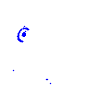
Particle: pion